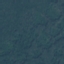
Land use / land cover class: Forest